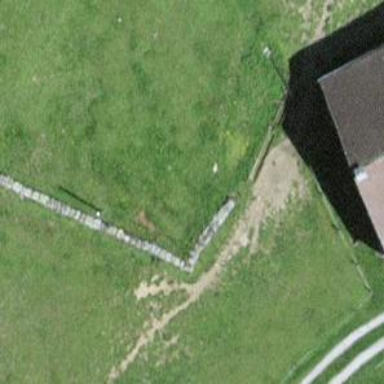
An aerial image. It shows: Wall barrier.